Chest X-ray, AP view. Patient: 59 years old, sex M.
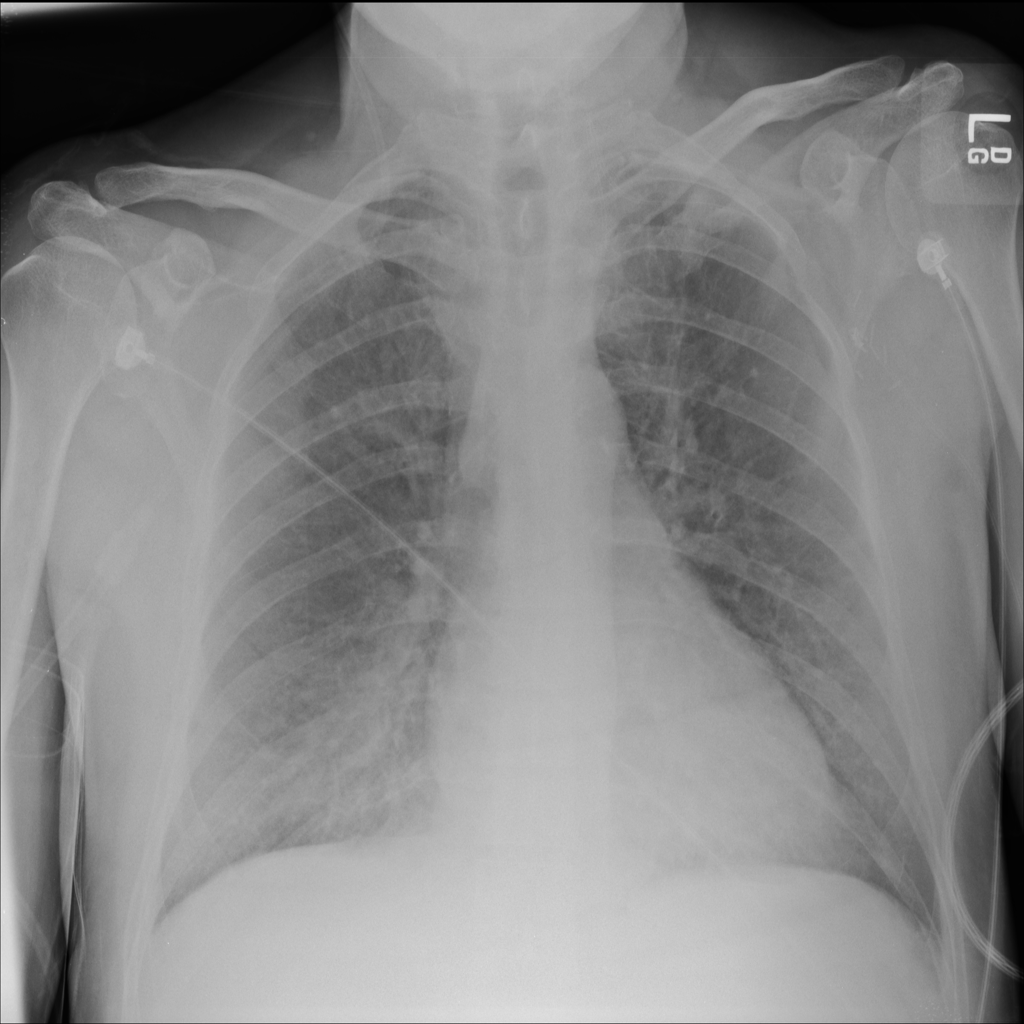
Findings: No Finding